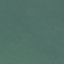
Land use / land cover class: SeaLake